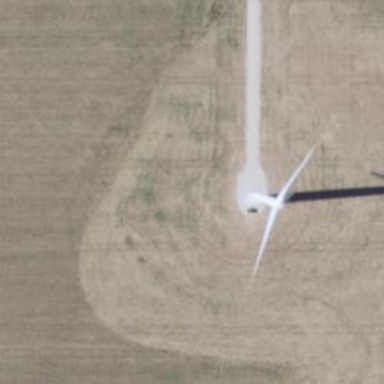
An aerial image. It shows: Wind generator in the form of horizontal axis wind turbine.